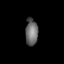
Tissue: lung
Cell type: Fibroblasts
Senescence score: 0.5425
Nuclear area (px): 323
Mean DAPI intensity: 107.498